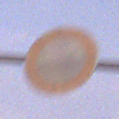
Verkehrszeichen: VerbotFahrzeugeAllerArt
Umgebung: Outdoor, Nature
Tageszeit: SunriseSunset
Wetter: PartlyCloudy
Licht: Natural
Jahreszeit: NotSpecified
Kontrast: LowContrast